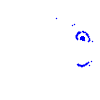
Particle: electron